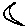
Label: moon